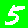
Digit: 5